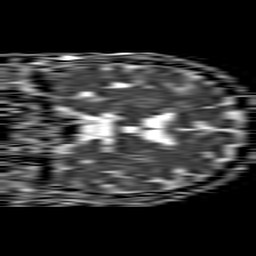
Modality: ADC
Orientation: coronal
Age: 59
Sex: male
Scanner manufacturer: philips
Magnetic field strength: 1.5 T
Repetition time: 4.6 s
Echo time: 0.08631 s